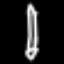
Label: pencil